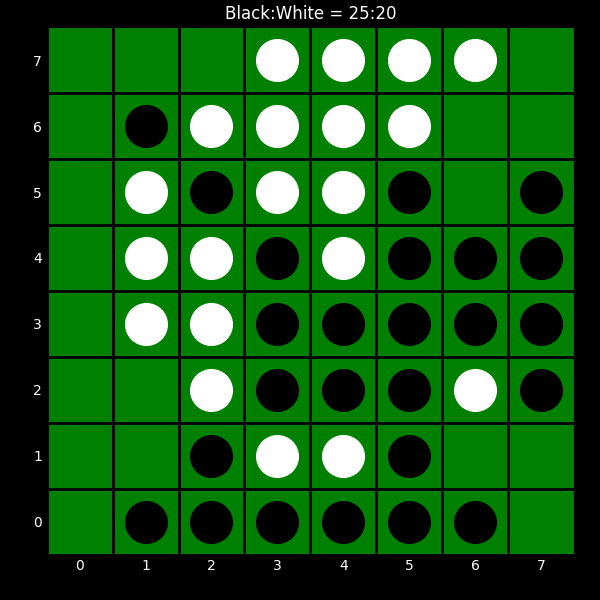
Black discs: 25
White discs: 20